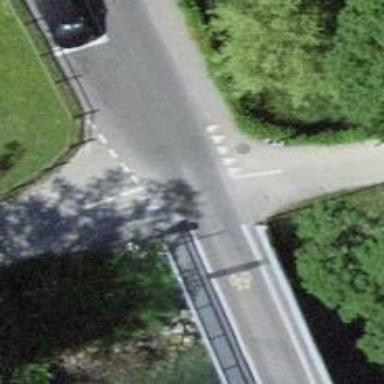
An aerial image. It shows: Road with traffic signals controlling the flow of traffic.